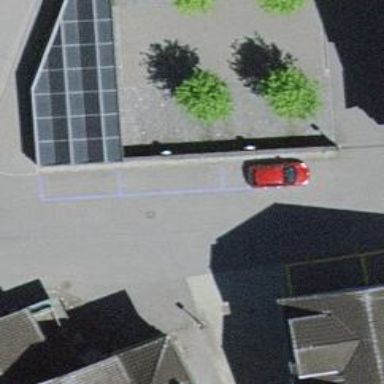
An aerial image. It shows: Charging station.